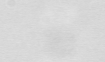
Label: camera_spot